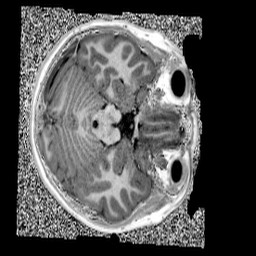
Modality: UNIT1
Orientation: axial
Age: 11
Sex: female
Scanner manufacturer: siemens
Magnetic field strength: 3 T
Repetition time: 4 s
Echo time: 0.00299 s